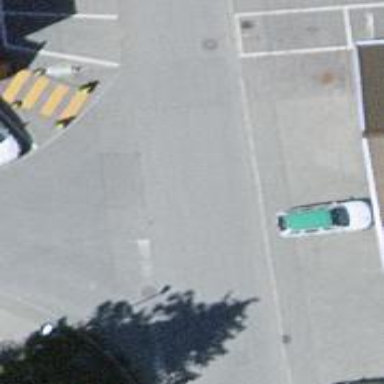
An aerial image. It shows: Road with stop sign.